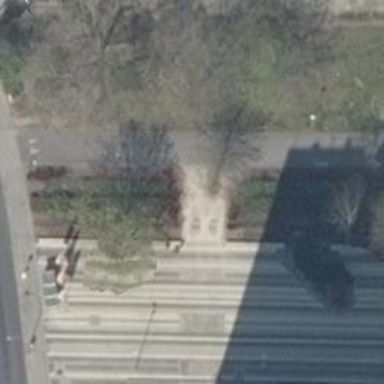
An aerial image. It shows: Concrete footway.